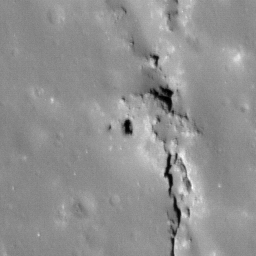
Pit: Jackson 4
Host crater: Jackson
Host type: impact_melt
Lunar coordinates: latitude 21.764, longitude 197.12